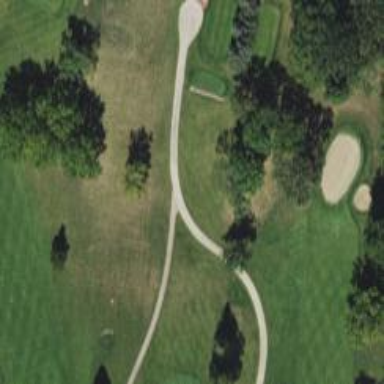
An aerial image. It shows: Pathway for golfing.